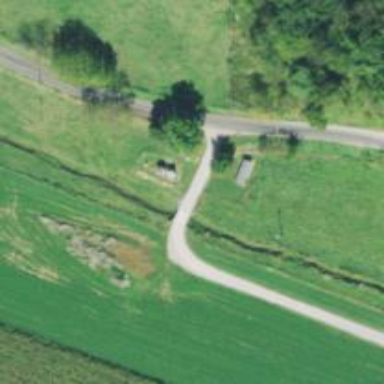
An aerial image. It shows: Culvert tunnel.